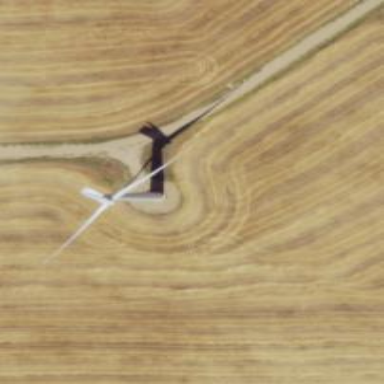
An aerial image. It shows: Wind generator with horizontal axis. The generator is wind turbine.